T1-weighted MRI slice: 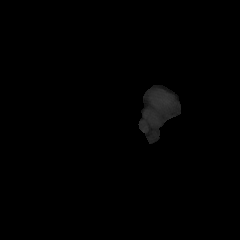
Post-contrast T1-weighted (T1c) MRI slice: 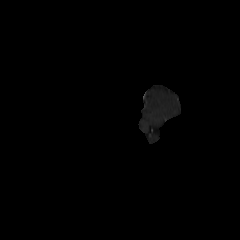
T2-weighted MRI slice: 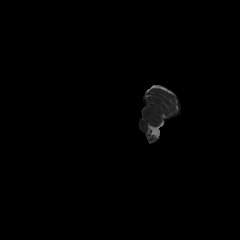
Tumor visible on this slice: no